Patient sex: M
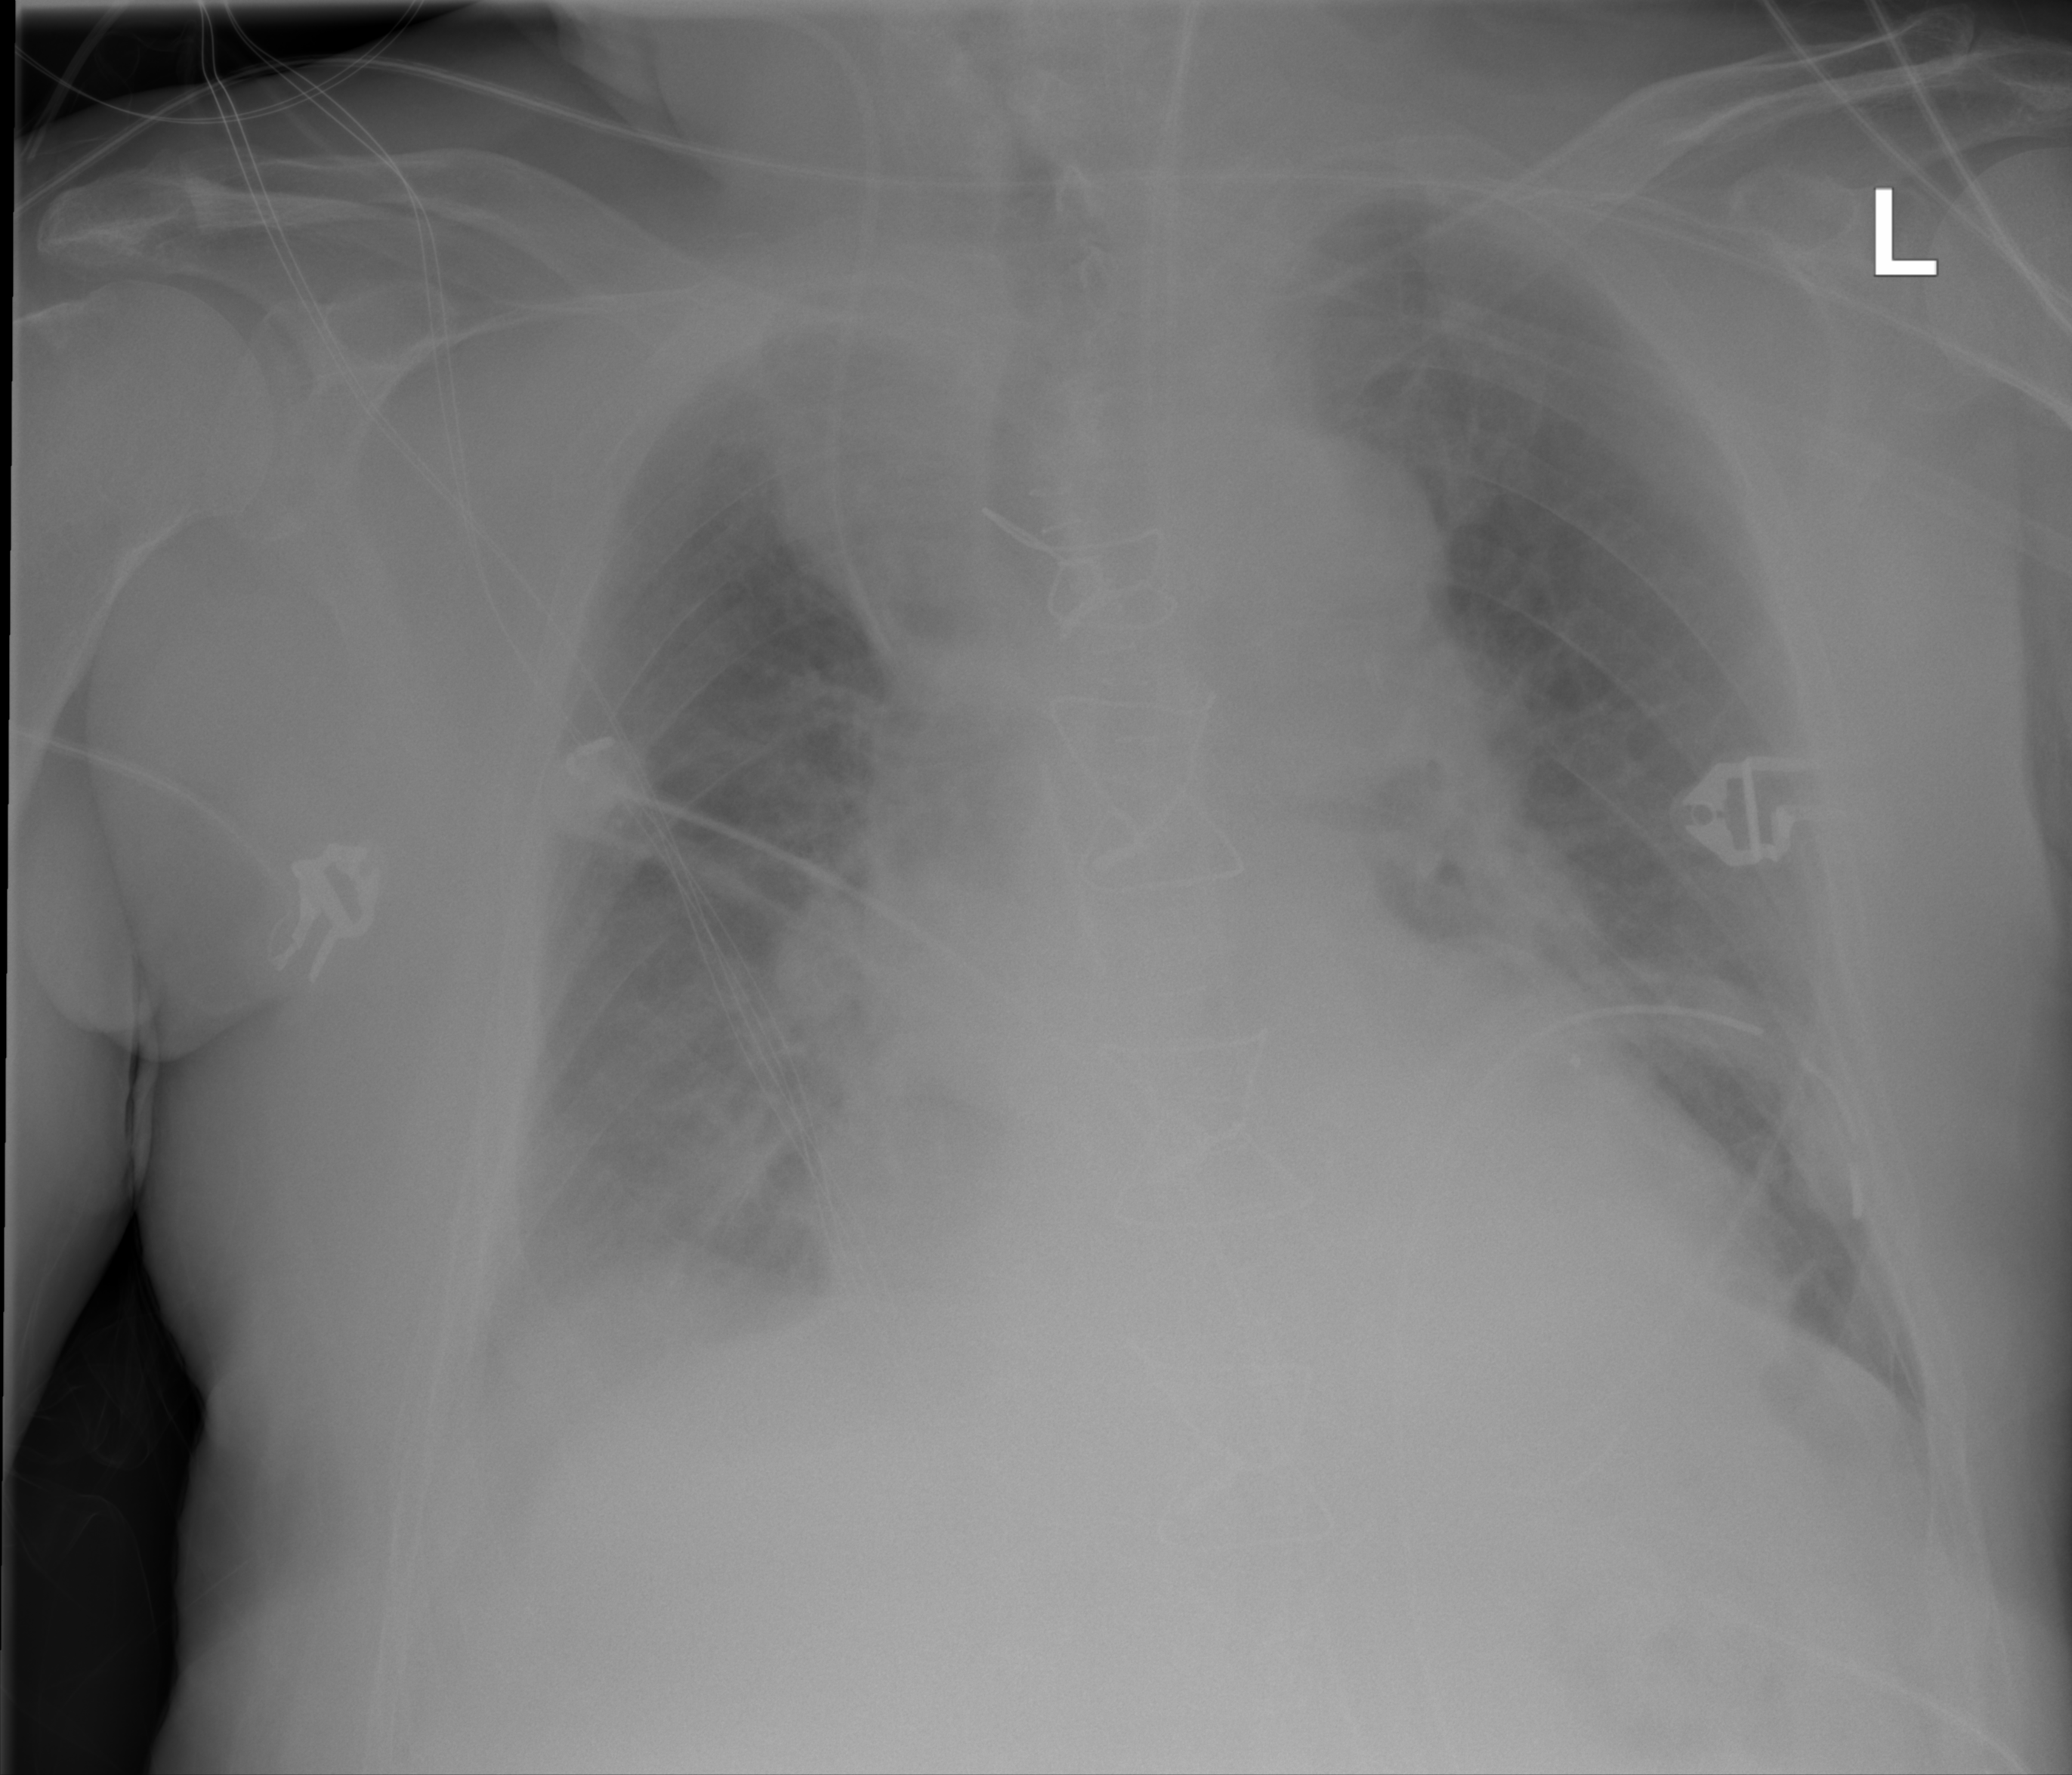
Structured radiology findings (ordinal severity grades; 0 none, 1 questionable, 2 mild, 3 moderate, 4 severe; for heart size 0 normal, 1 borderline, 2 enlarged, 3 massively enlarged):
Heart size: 2
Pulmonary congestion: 2
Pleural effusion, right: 2
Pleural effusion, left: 1
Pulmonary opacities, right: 0
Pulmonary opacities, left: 0
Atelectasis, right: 2
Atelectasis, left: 2